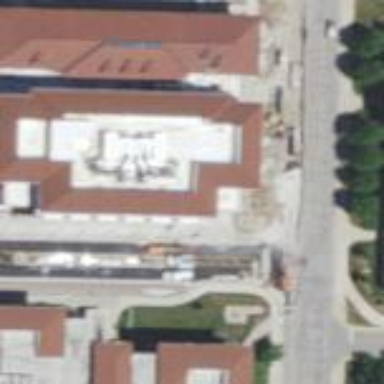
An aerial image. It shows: View of university building.